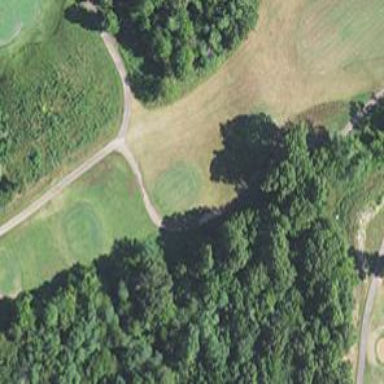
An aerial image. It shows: Path designed for golf carts.